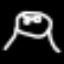
Label: frog